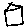
Label: house